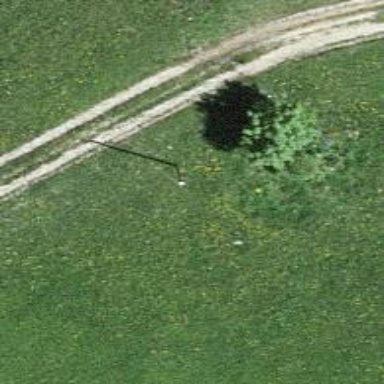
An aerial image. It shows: Minor power line.